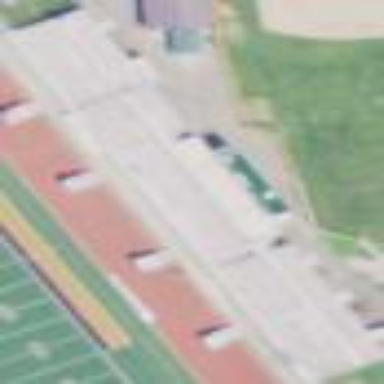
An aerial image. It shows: Grandstand building with bench for seating.